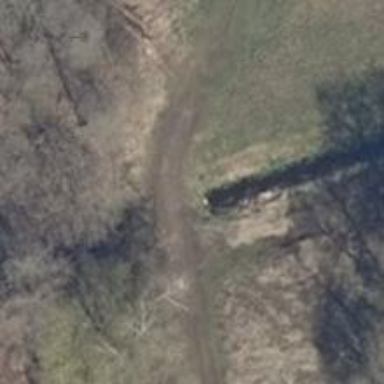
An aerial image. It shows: Culvert tunnel.